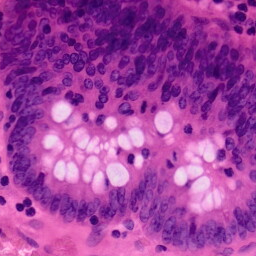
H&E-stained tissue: Colon